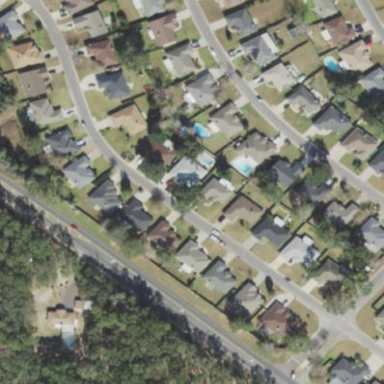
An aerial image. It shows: Single-family residential area.